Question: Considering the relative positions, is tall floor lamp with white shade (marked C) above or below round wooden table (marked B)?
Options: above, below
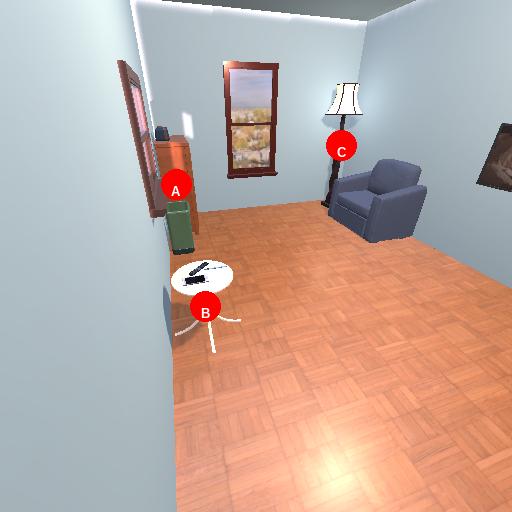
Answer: above